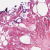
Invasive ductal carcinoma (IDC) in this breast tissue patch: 0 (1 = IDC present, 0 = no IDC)